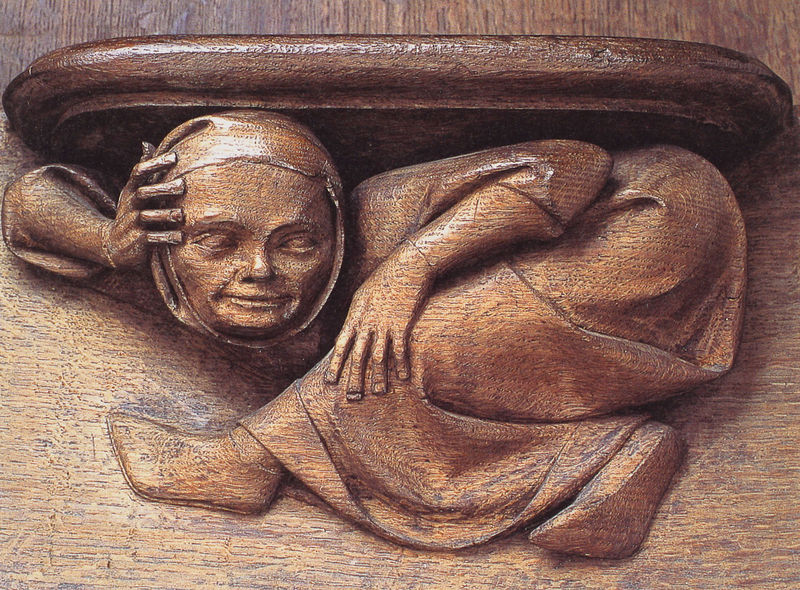
Titel: Kölner Dom, Chorgestühl
Standort: Köln, Dom (EU - D - NRW)
Schlagwörter: hand, kopf, körper, mann, finger, frau, holz, kleid, mund, rücken, tisch, regal, falten, gesicht, hände, figur, gewand, gebeugt, lächeln, relief, bein, farbig, sitz, schuhe, kopftuch, nachdenklich, knie, foto, lachen, stütze, schnitzerei, maserung, mönch, gebückt, ablage, tragend, gekrümmt, verrenkt, schmunzeln